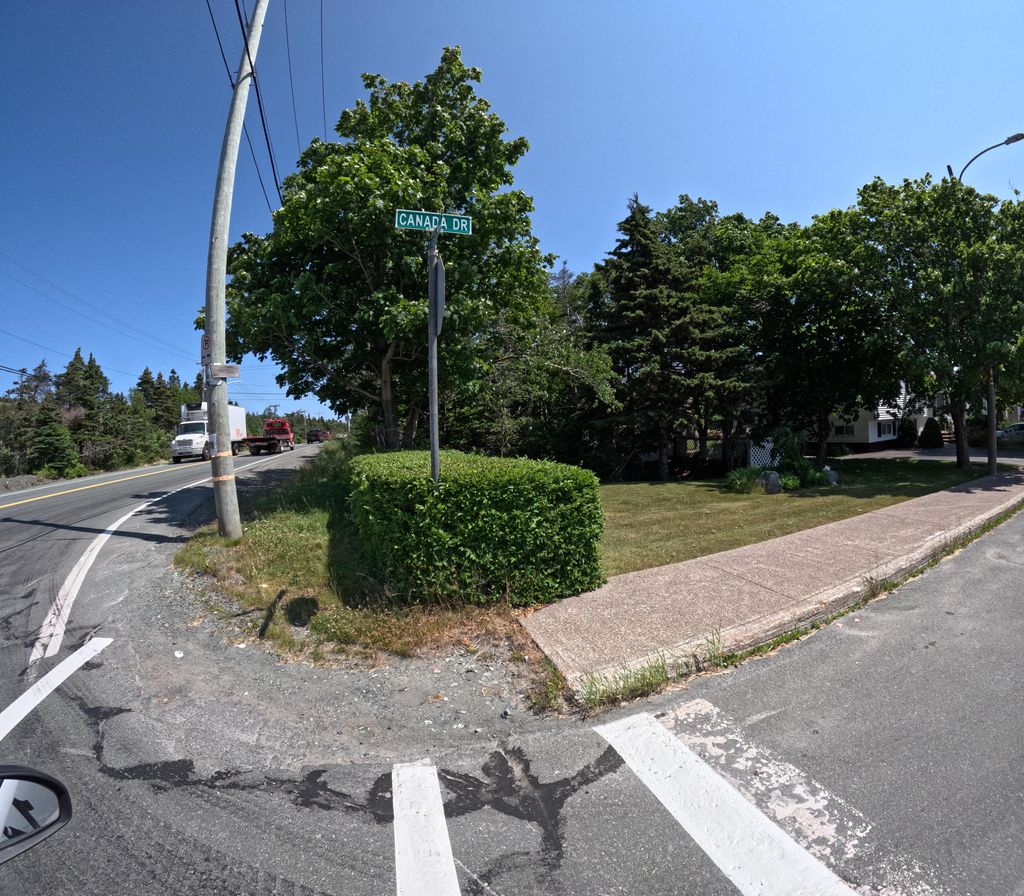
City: st_johns